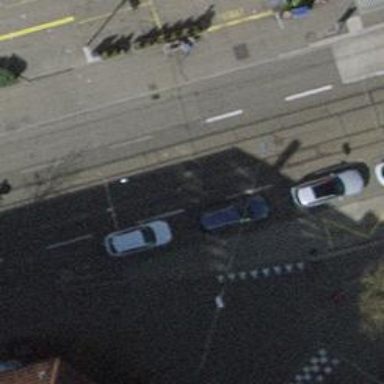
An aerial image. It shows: Tram level crossing on railway.